Interaction volume radius: 10 \u00c5
Interaction volume height: 25 \u00c5
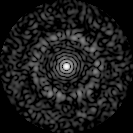
Disorder parameter: 0.8281